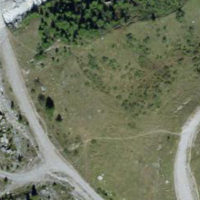
EUNIS habitat code: 48
Species observed at this site:
Marmota marmota